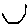
Label: hexagon